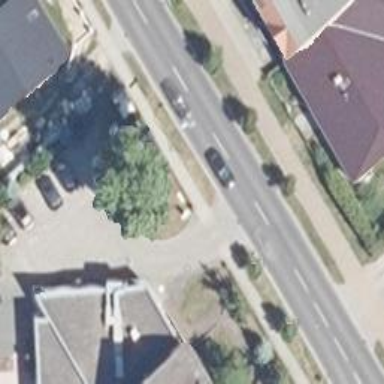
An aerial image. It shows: Secondary road with asphalt surface. It has sidewalks on both sides and cycle track on the right.